Interaction volume radius: 10 \u00c5
Interaction volume height: 10 \u00c5
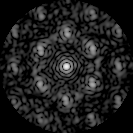
Disorder parameter: 0.5694